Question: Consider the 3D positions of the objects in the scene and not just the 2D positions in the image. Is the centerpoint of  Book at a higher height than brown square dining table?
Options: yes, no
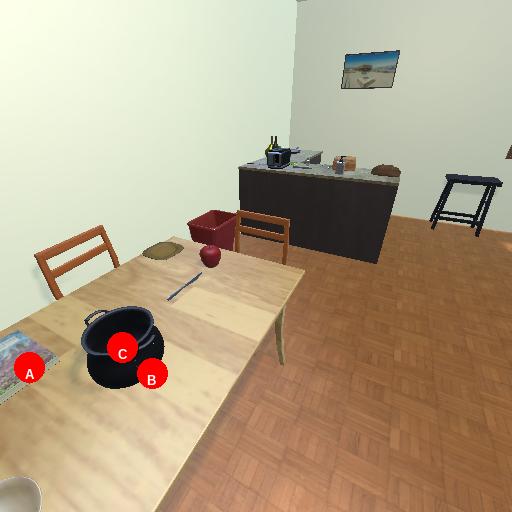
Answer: yes